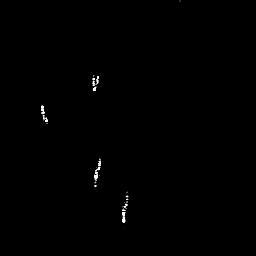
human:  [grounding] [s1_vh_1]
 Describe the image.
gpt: In the satellite image, there is  <ref>1 small ship </ref> <box>[[14, 39, 20, 48, 0]]</box> located at left,  <ref>2 small ship </ref> <box>[[35, 27, 39, 36, 0], [35, 60, 40, 74, 0]]</box> located at center,  <ref>1 medium ship </ref> <box>[[46, 73, 51, 89, 0]]</box> located at bottom.